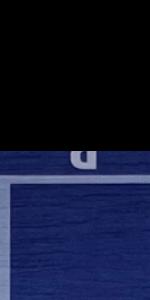
Label: Empty